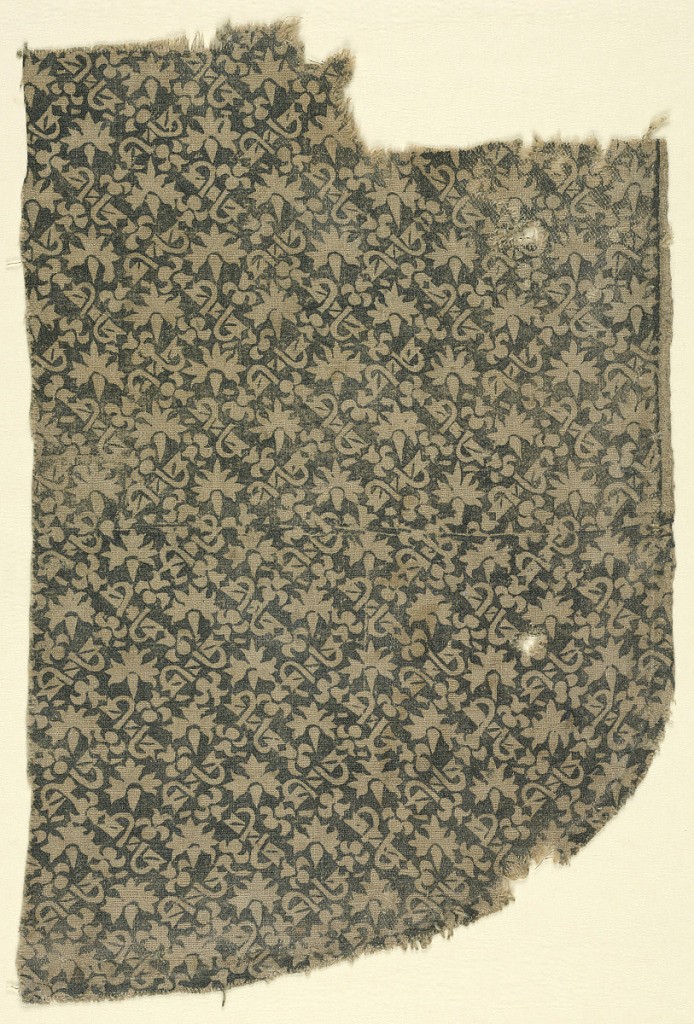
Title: Fragment
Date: early 17th century
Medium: linen warp, cotton weft Technique: block printed, 1&3 S-twill foundation
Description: Pattern of leaves and bands. The black was printed on natural.